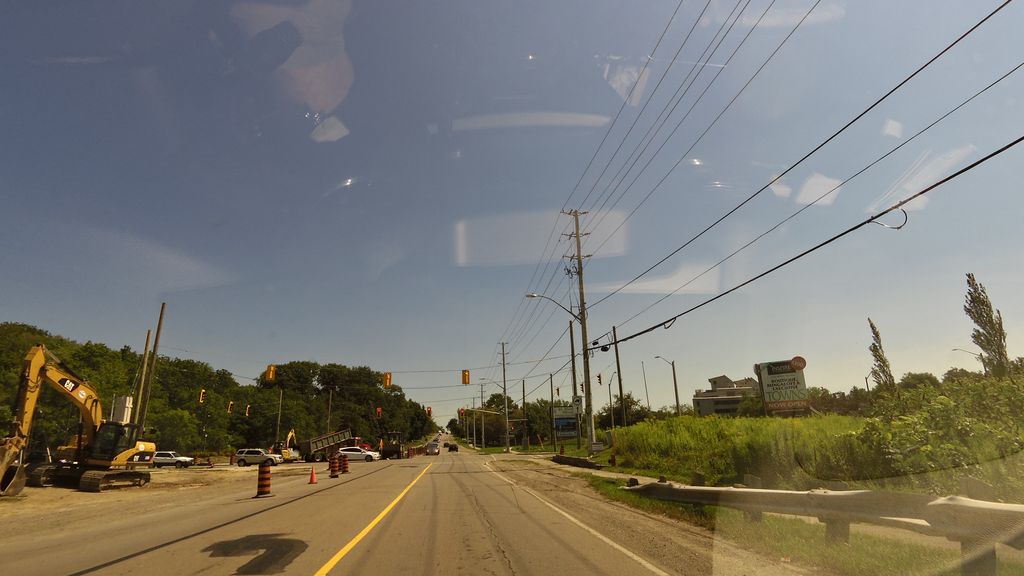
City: hamilton